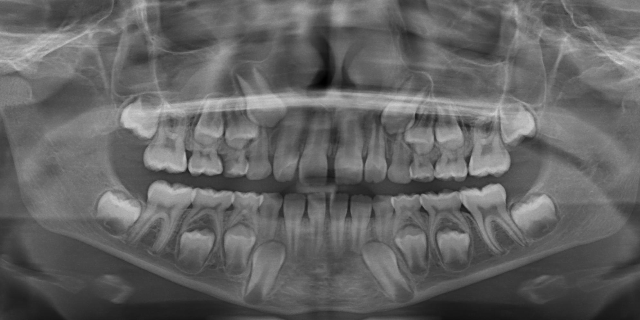
child